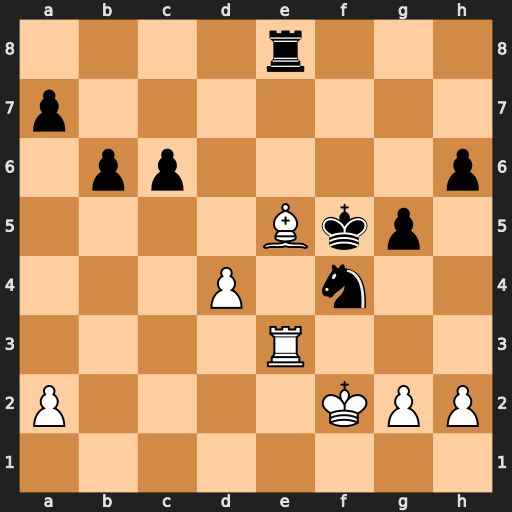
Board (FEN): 4r3/p7/1pp4p/4Bkp1/3P1n2/4R3/P4KPP/8
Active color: w
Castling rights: -
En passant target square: -
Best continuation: Bxf4 Rxe3 Bxe3